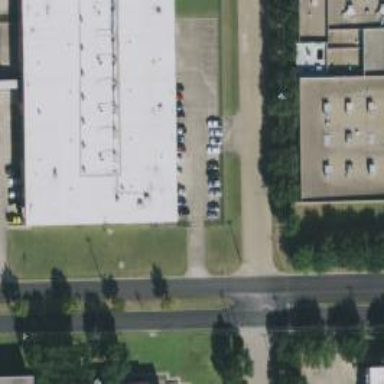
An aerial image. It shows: Warehouse.